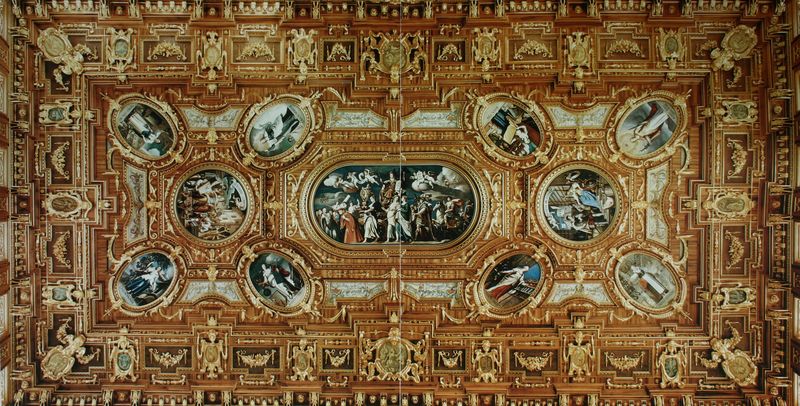
Titel: Die Decke im Goldenen Saal
Künstler: Elias Holl
Standort: Augsburg
Institution: Rathaus
Schlagwörter: blau, dunkel, gemälde, himmel, mann, weiß, frauen, gelb, menschen, ocker, braun, bunt, frau, grau, hell, holz, männer, raum, schwarz, dach, rot, beige, gesellschaft, malerei, ornament, wand, barock, bibel, mensch, rahmen, porträt, felder, kirche, figur, gold, reich, adel, decke, kind, klassizismus, personen, renaissance, rokoko, kinder, kreis, oval, pferd, reiter, rund, tondo, engel, hellblau, herrschaft, relief, bilder, ecke, rahmung, pilaster, saal, figuren, könig, symmetrie, ornamente, verzierung, wandgemälde, robe, stuck, hoch, foto, fotografie, oben, rechtecke, schild, medaillon, rechteck, religion, palast, herrscher, mosaik, mythologie, portraits, schnitzerei, photo, verziert, fries, wappen, geometrisch, gesims, jesus, untersicht, schloß, zentral, fresken, rechteckig, könige, kasetten, kassetten, kassettendecke, königin, heilige, rokokko, deckengemälde, fresko, zierde, golden, siegel, prunk, putten, mittelfeld, maria, christen, biblisch, christentum, fresco, ikone, ovale, elfenbein, kassette, deckenmalerei, kasettendecke, kassettierung, ordnung, schilde, kannelur, einteilung, medaillons, illusionsmalerei, ikonen, veduten, männe, deckenfresko, deckenbemalung, deckenansicht, geschnitz, deckendekoration, freckos, frsco, kompliziert, rokko, schnitereien, vertäfelt, schmudk, guirlande, dekoratief, kartouche, guirland, orunk